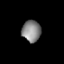
Tissue: lung
Cell type: Epithelial cells
Senescence score: 0.2276
Nuclear area (px): 394
Mean DAPI intensity: 133.794